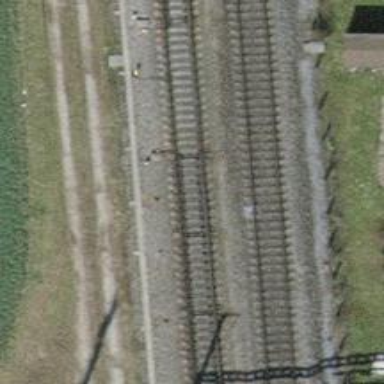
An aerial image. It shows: Single railway track with electrified contact line.